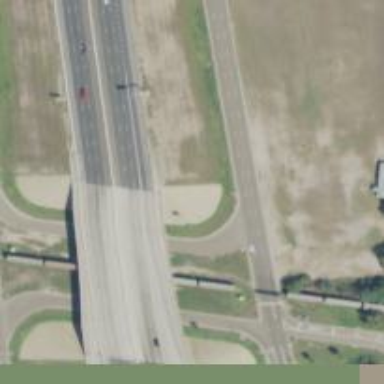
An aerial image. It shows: Secondary link road with turnaround junction.